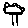
Label: flower